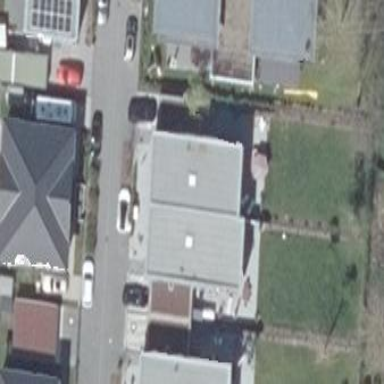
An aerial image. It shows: Semidetached house with flat roof.